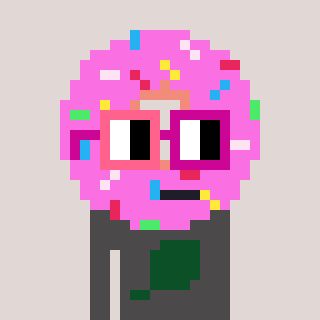
a pixel art character with square pink and red glasses, a doughnut-shaped head and a grayscale-colored body on a warm background